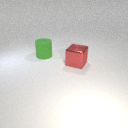
large red metal cube in front of large green rubber cylinder